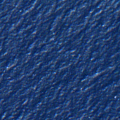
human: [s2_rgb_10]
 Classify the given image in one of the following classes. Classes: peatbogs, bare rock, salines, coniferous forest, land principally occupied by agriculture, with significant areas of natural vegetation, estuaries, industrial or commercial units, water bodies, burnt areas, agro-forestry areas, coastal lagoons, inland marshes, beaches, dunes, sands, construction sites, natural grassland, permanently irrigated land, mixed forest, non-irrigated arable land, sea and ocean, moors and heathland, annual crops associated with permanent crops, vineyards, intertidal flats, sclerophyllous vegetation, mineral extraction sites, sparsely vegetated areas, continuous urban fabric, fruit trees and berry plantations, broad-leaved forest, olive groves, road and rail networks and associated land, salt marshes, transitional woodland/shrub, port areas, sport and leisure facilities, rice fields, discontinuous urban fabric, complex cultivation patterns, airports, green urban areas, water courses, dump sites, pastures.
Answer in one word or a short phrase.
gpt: sea and ocean